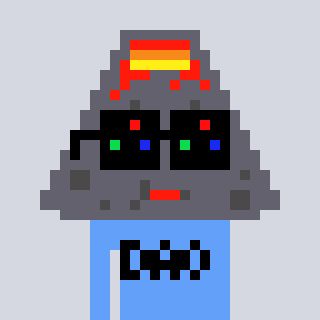
a pixel art character with square black sunglasses, a volcano-shaped head and a blue-colored body on a cool background